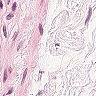
Metastatic tissue present: no